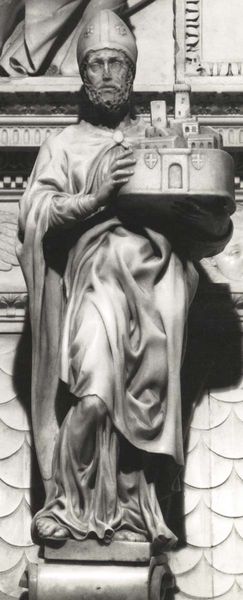
Titel: Arca di S. Domenico
Künstler: Niccolò dell’ Arca
Standort: Bologna, S. Domenico (EU - I)
Schlagwörter: hand, mann, umhang, weiß, stadt, fenster, schwarz, tür, bart, mütze, falten, stein, hände, kirche, figur, gewand, gotik, krone, skulptur, statue, relief, modell, sammeln, bischof, papst, sandalen, faltenwurf, kontrapost, plastik, knie, foto, burg, kloster, dom, mittelalter, mönch, heiliger, mitra, stadtmodell, gewandfigur, mytra, bischhof